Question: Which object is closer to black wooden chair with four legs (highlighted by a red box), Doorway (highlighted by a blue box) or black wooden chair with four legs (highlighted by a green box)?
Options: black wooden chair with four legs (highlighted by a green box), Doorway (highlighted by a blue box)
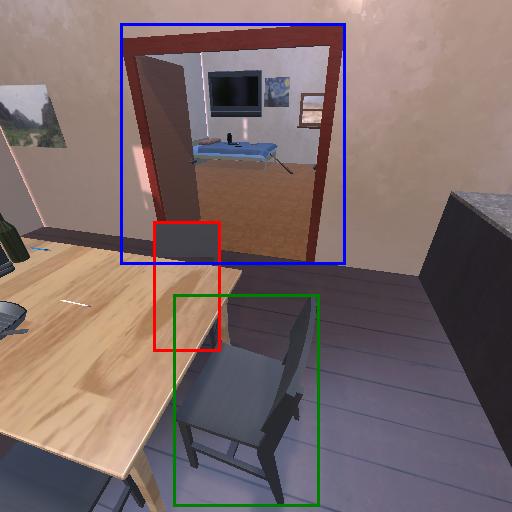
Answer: black wooden chair with four legs (highlighted by a green box)